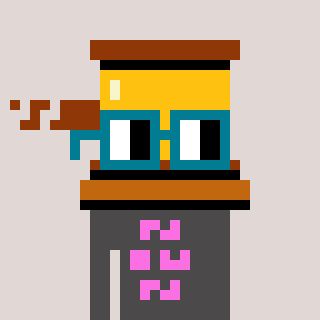
a pixel art character with square dark green glasses, a gavel-shaped head and a grayscale-colored body on a warm background